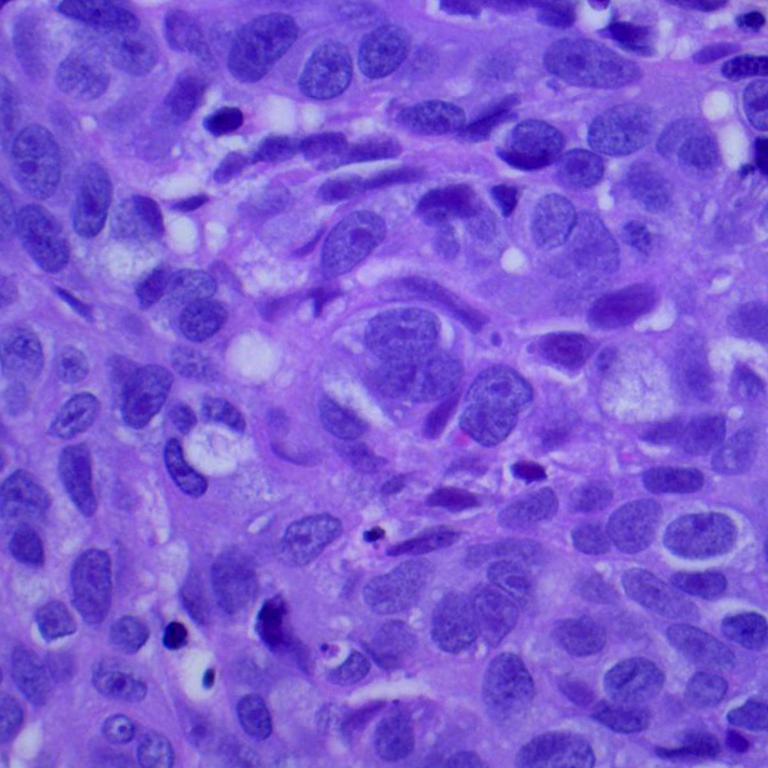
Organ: lung
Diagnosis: squamous carcinomas